Question:
In Service Category table, ParentCategoryId is the ServiceCategoryId and that is the parent category, there can be nth level hierarchy of my categories, so I need to present this using Tree View Control.
How can I do this?
Thanks
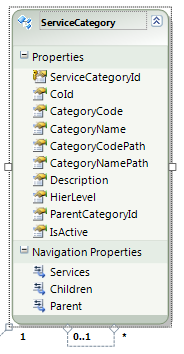
Answer: You could use <URL>
HTH